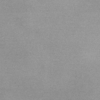
Label: dusty